Question: I need some changes to this plot:

'''
library(ggplot2) # load ggplot2 plotting package
x_var <- rnorm( n = 15, mean = 5, sd = 2)
y_var <- x_var + rnorm(n = 15, mean = 5, sd =4)
size_var <- runif(15, 1,10)
df.test_data <- data.frame(x_var, y_var, size_var)'
ggplot(data=df.test_data, aes(x=x_var, y=y_var)) +
geom_point(aes(size=(size_var)))
'''
I'm asking:
1. How can I change the title of the legend?
2. How can I give to the points a color scale that changes with the value of the point (from yellow to red, yellow for values near to 2, red for values near to 7)
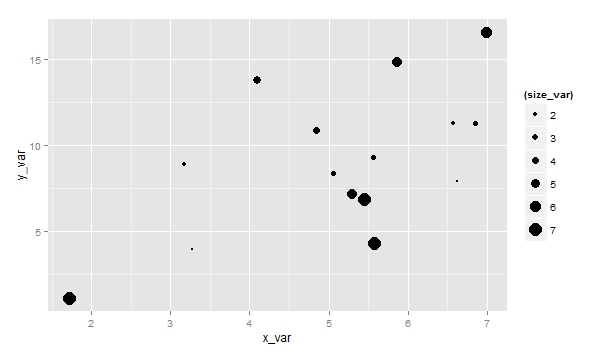
Answer: Is that what you want?
'''
ggplot(data=dfx.test_data, aes(x=x_var, y=y_var)) +geom_point(aes(size=(size_var),color=size_var))+scale_color_gradient(low="yellow", high="red")+labs(colour="NEW TITLE")
'''